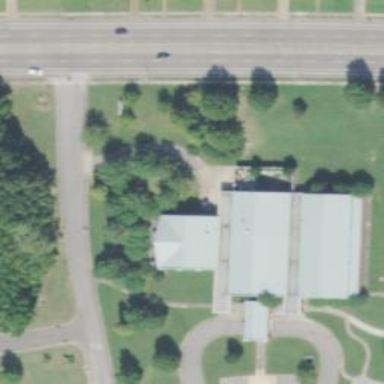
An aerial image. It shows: Civic building.